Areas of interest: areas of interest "Changshou Taoyuan Cemetery"
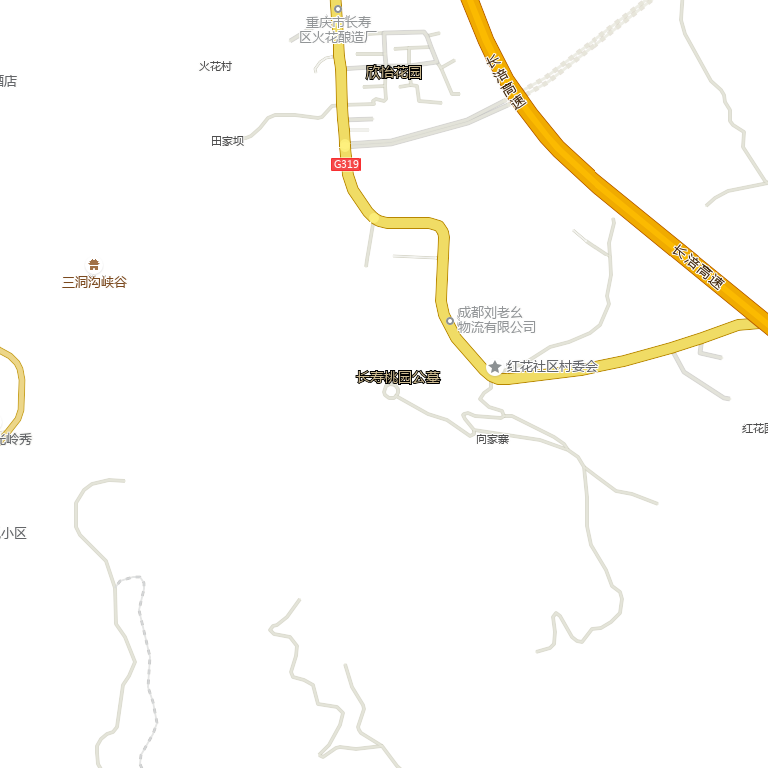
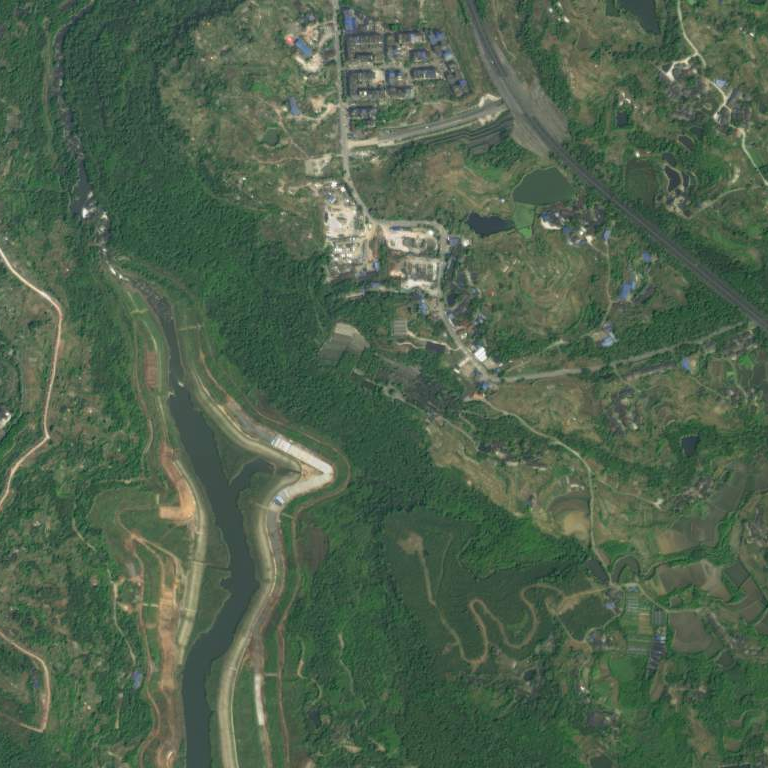